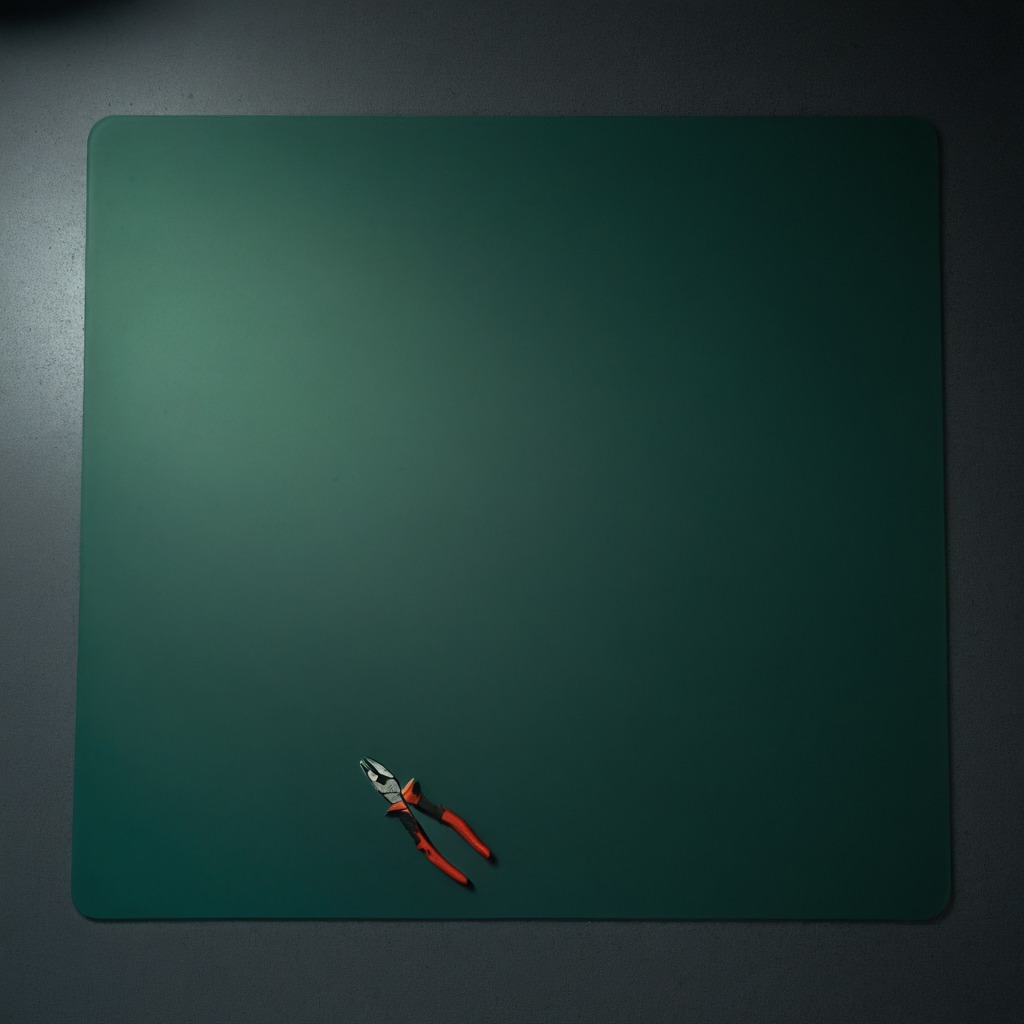
A plier is lying on the green rubber mat inside a workshop at night.